Field crop: tomato
Growth stage: 1
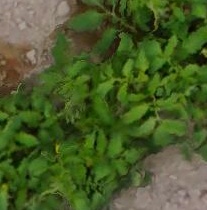
Species: tomato